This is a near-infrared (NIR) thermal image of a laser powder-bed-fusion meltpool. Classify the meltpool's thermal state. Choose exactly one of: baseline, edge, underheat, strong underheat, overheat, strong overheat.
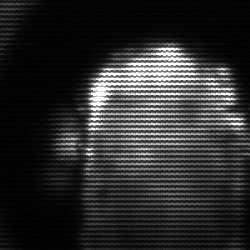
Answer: baseline